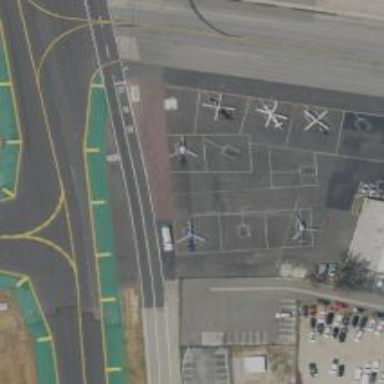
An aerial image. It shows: Image of helipad at airport.